Question: I am currently using this template from Bootstrap 3: <URL>
It's using the '.container-fluid' class, which is making the template fluid/responsive.
My question is - I want to benefit from the full-width template, but I don't want to support the responsive layout.
I wish to achieve this template layout:
How can I do this, without having to deal with the responsive stuff?
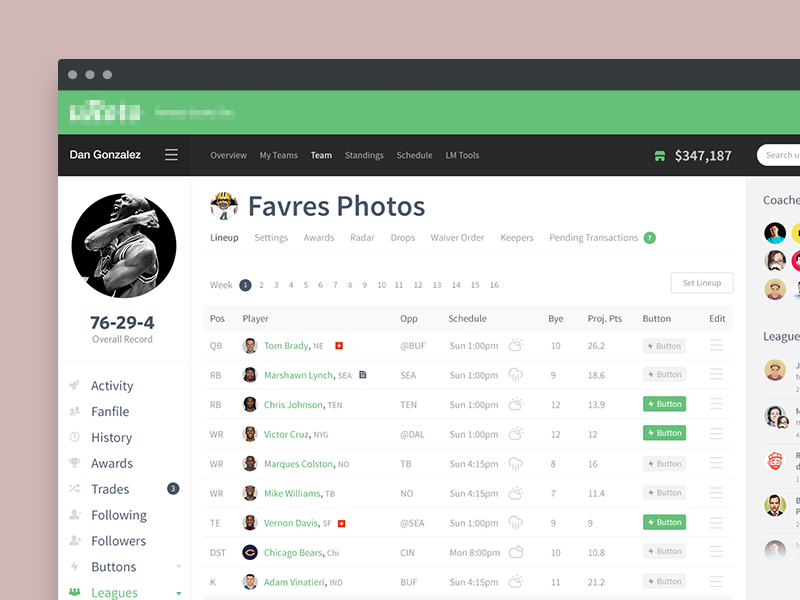
Answer: The <URL> has a paragraph to disable responsiveness.
> Steps to disable page responsiveness
1. Omit the viewport <meta> mentioned in the CSS docs
2. Override the width on the .container for each grid tier with a single width, for example width: 970px !important; Be sure that this comes after the default Bootstrap CSS. You can optionally avoid the !important with media queries or some selector-fu.
3. If using navbars, remove all navbar collapsing and expanding behavior.
4. For grid layouts, use .col-xs-* classes in addition to, or in place of, the medium/large ones. Don't worry, the extra-small device grid scales to all resolutions.